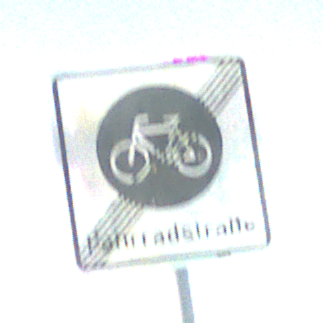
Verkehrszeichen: EndeFahrradstrasse
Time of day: SunriseSunset
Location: Outdoor (RoadRail)
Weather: Clear
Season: NotSpecified
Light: Natural